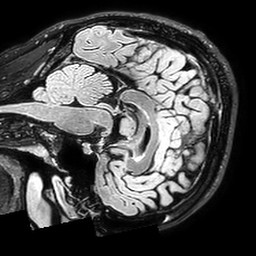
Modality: T2w
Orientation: sagittal
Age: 25
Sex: male
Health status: healthy
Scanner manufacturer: philips
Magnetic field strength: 3 T
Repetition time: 5 s
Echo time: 0.334 s